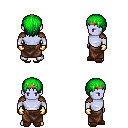
a pixel art fantasy rpg character, male body template, dark elf, purple skin, leather shoulder armor, robe skirt, green plain hairstyle, bronze tiara, gold gloves, brown slippers, four views (front, back, left, right), 2x2 character sprite sheet, small pixel art, hard edges, no anti-aliasing